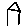
Label: house